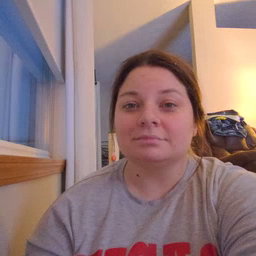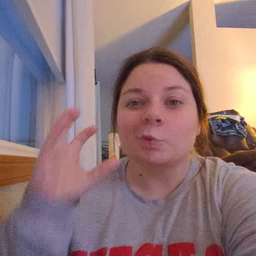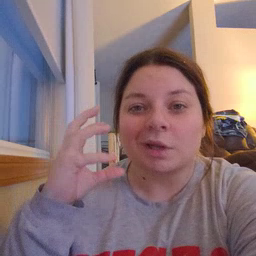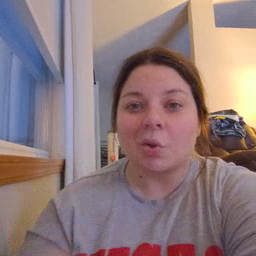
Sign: radio